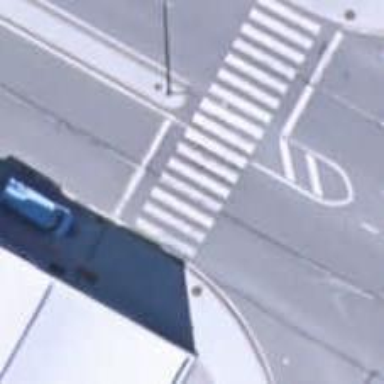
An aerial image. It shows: Marked road crossing.